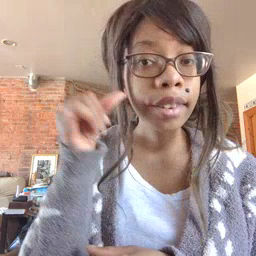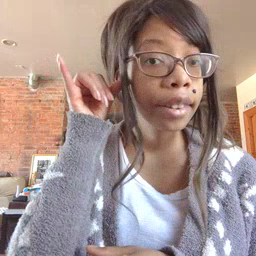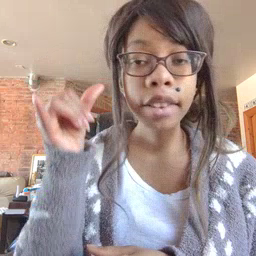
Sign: yesterday